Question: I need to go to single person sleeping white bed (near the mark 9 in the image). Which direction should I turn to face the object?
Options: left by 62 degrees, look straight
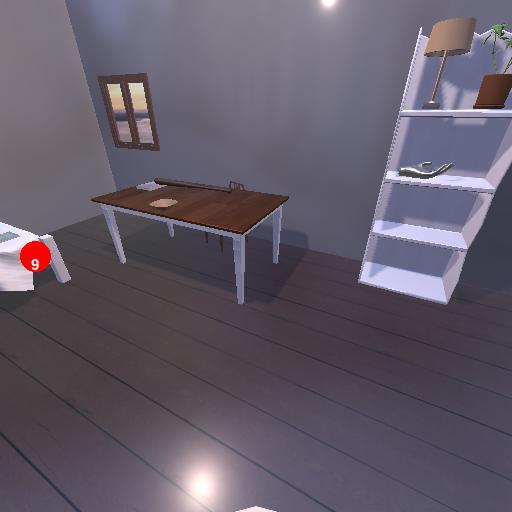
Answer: left by 62 degrees